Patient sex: F
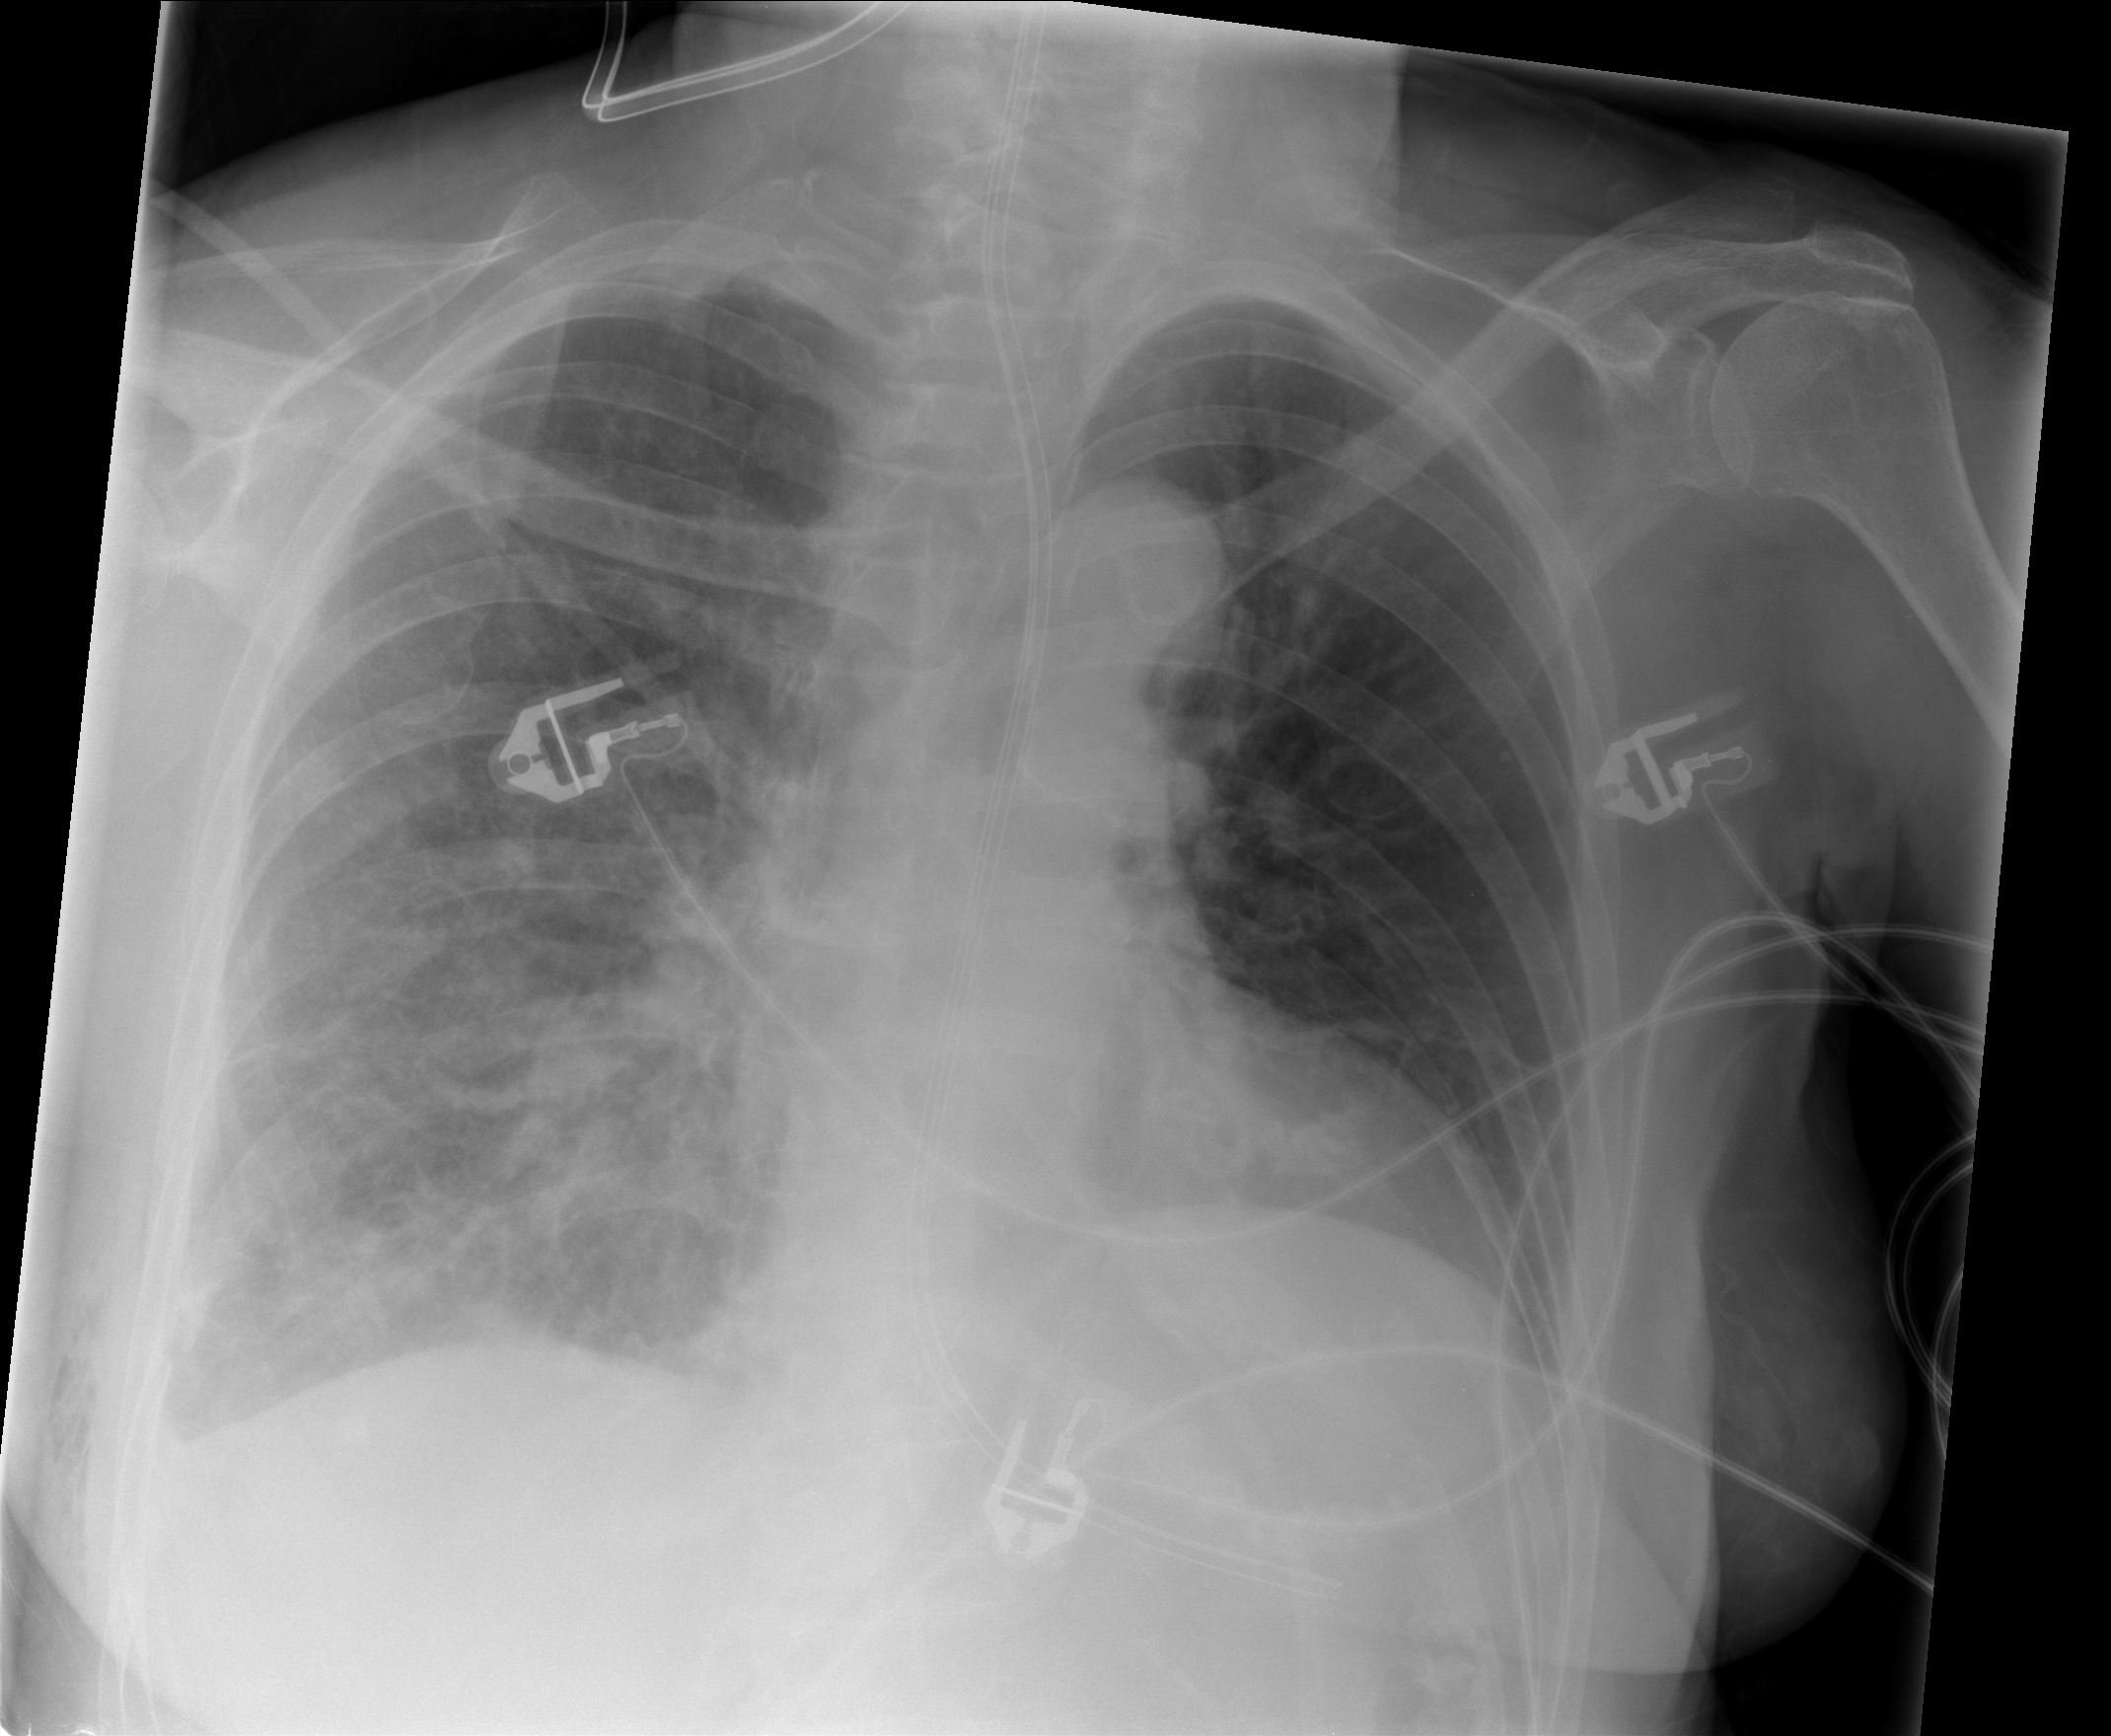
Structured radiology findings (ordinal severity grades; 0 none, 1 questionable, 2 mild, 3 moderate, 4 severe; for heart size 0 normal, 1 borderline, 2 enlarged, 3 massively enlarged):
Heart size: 0
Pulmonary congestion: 2
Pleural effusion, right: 1
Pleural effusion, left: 0
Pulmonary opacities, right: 2
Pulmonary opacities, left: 0
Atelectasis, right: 2
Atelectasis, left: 0